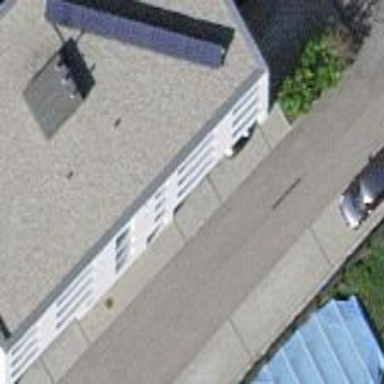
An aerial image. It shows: White apartments building with flat roof.